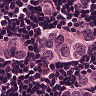
Metastatic tissue present: yes